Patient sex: M
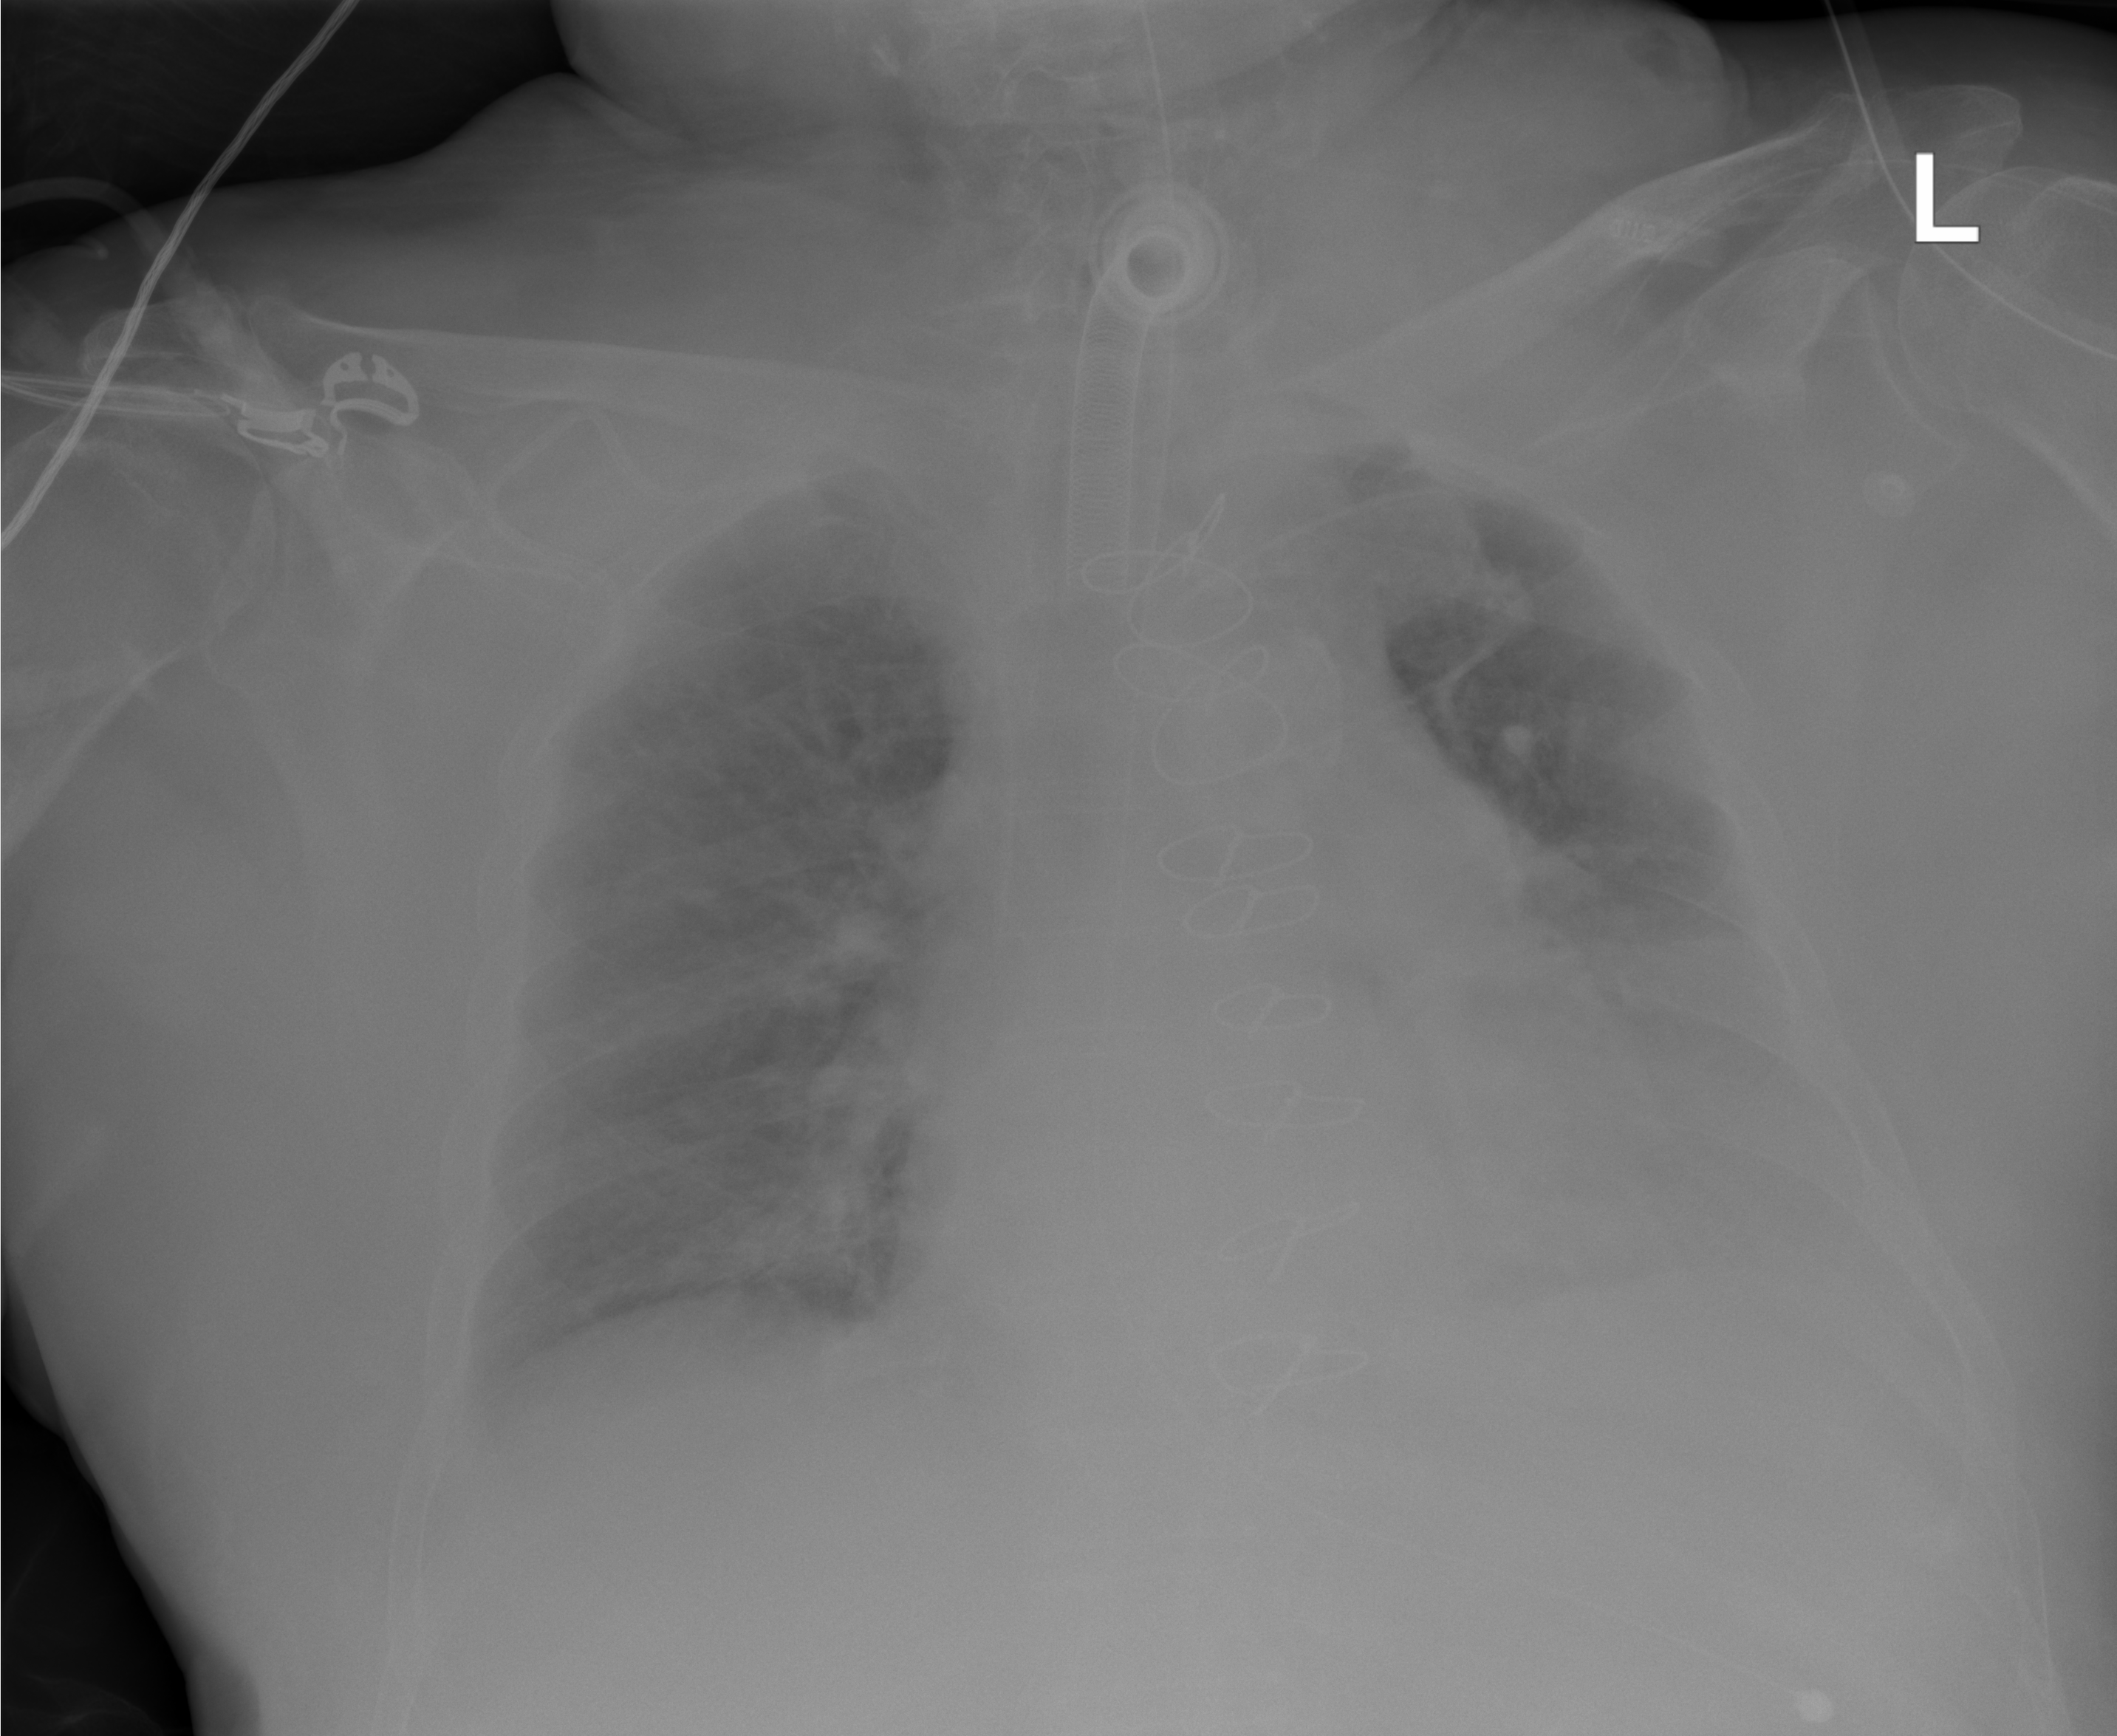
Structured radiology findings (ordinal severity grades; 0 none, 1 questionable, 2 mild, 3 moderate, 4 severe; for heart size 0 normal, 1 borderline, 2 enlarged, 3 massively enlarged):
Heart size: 0
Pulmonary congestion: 0
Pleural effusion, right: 0
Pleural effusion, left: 2
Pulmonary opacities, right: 0
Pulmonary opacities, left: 0
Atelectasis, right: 0
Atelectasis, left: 2